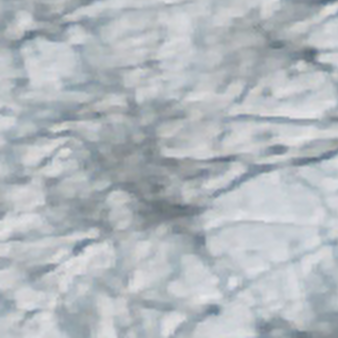
Label: other